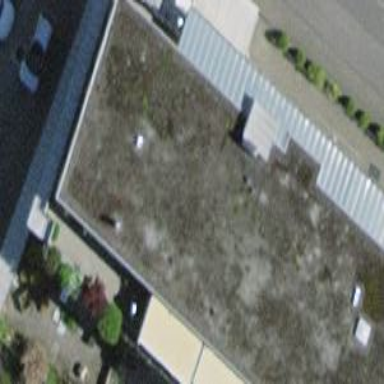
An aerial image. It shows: Apartment building with skillion roof shape.